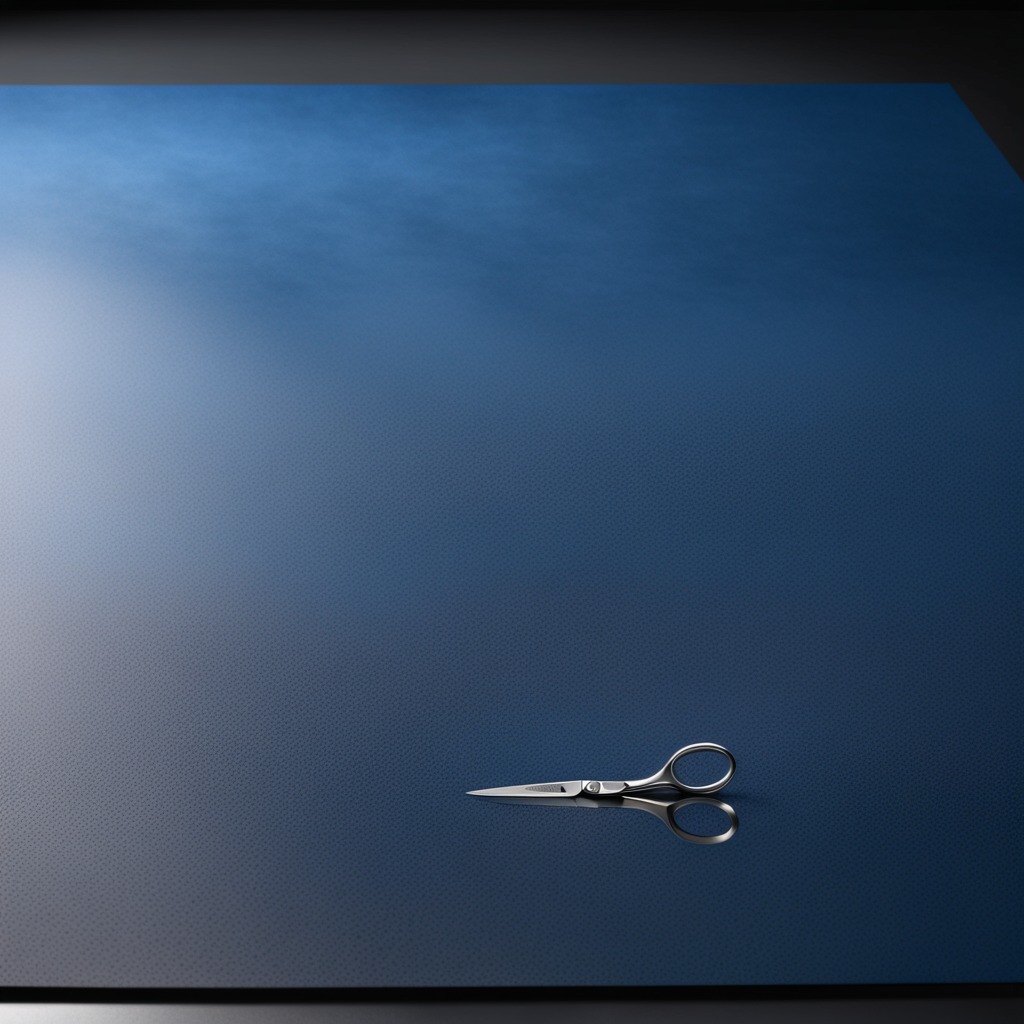
A scissor lying on the clean granite tabletop covered with a blue rubber mat inside a workshop under bright overhead lighting crisp shadows high clarity worn but beneath the mat